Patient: sex M, age 48
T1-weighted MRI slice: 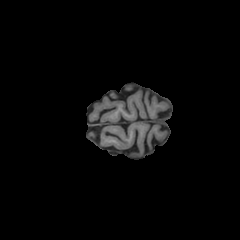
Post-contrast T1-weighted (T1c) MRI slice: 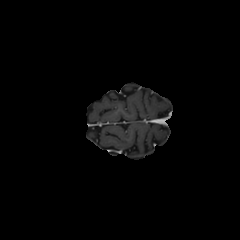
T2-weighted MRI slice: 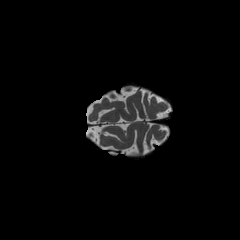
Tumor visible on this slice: no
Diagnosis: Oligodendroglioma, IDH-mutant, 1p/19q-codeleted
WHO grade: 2